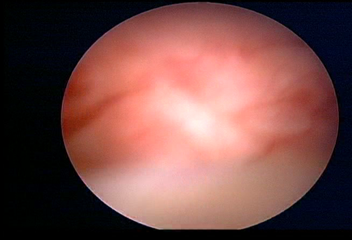
Modality: WLC
Class: Normal mucosa
Bladder cancer association: No